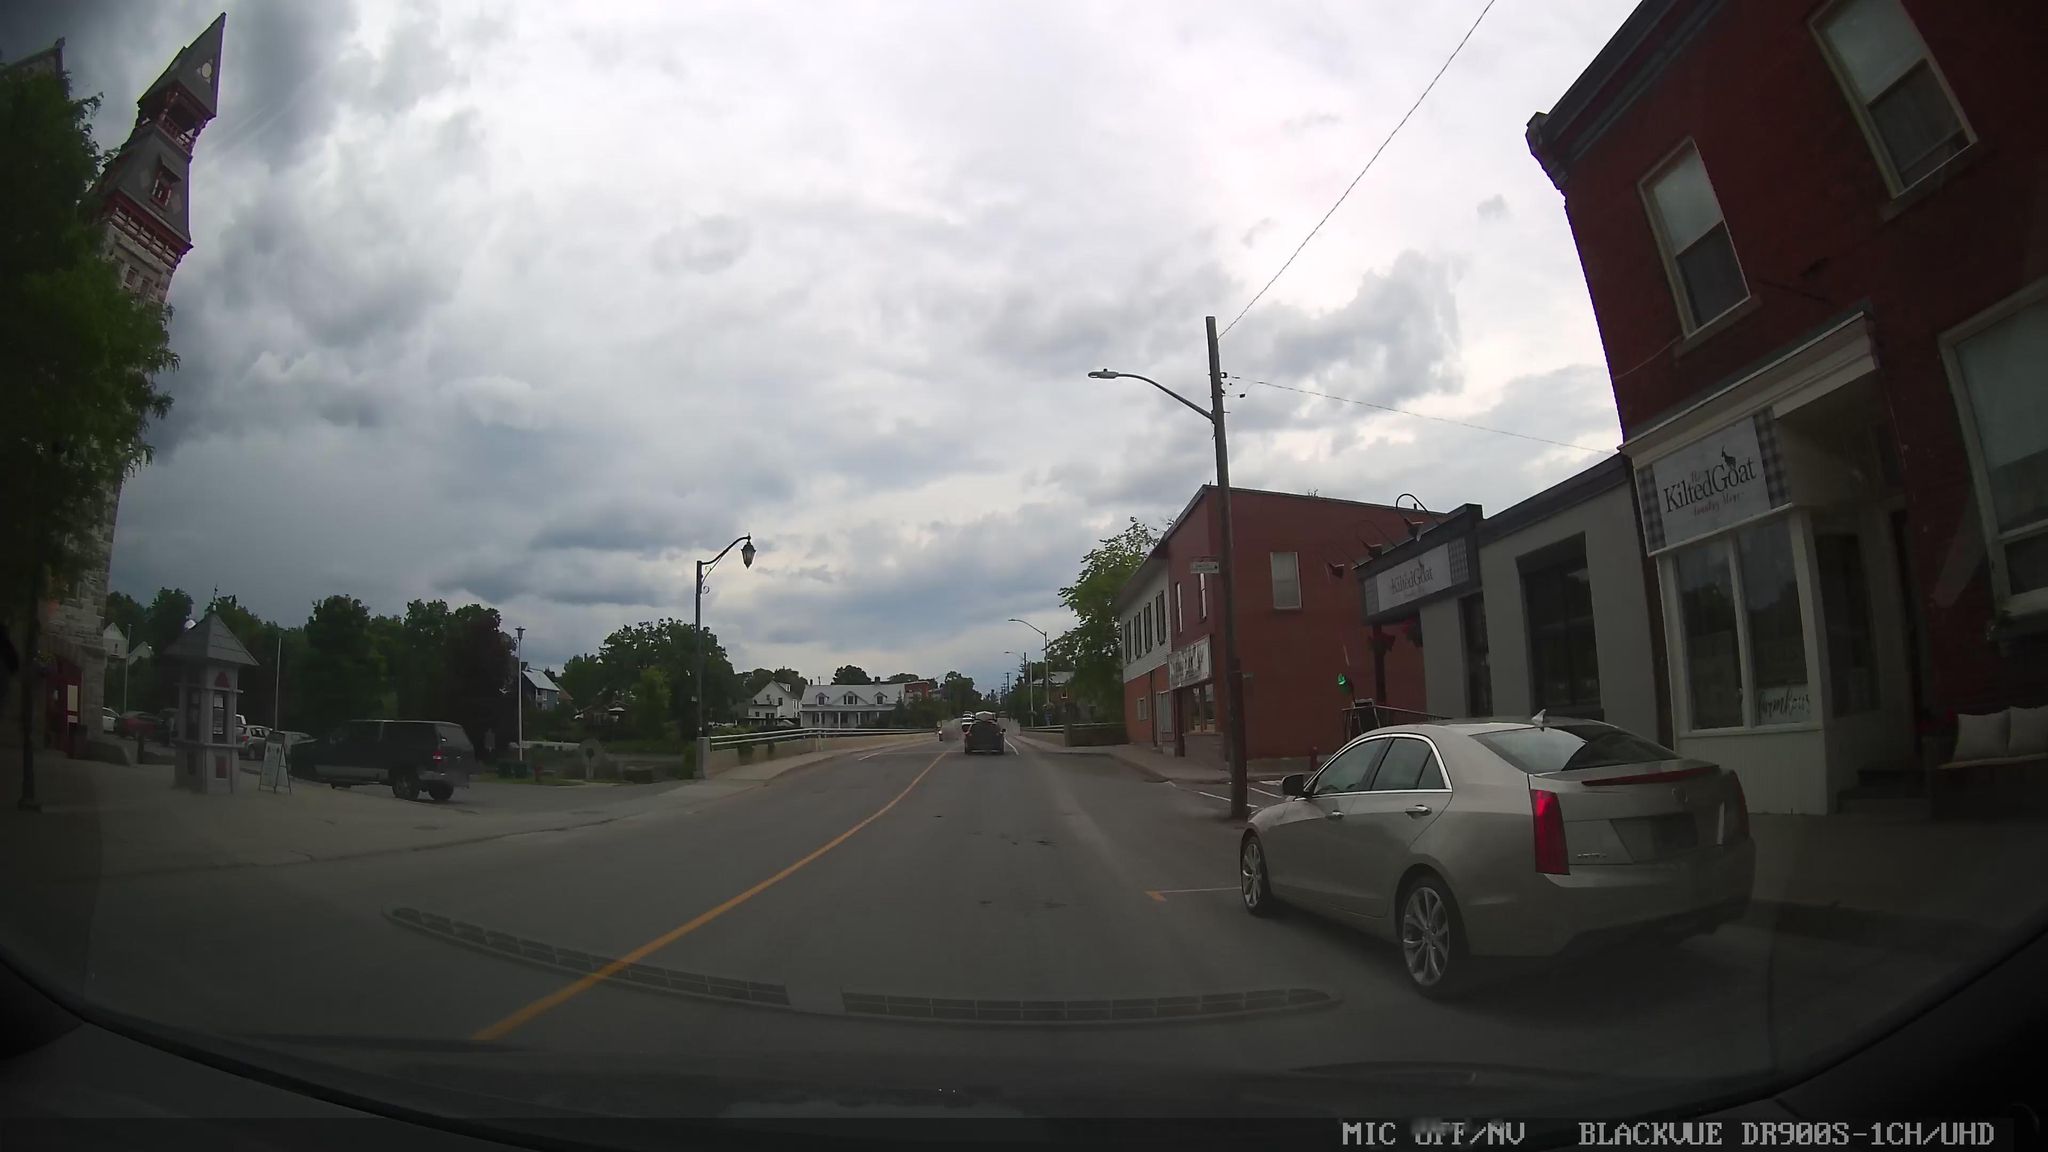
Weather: cloudy
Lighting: day
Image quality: good
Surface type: driving surface
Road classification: secondary
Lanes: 2.0
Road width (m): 1.5
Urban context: rural cluster
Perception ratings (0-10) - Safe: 1.24, Lively: 7.84, Beautiful: 4.9, Boring: 1.76, Depressing: 2.45, Wealthy: 1.36